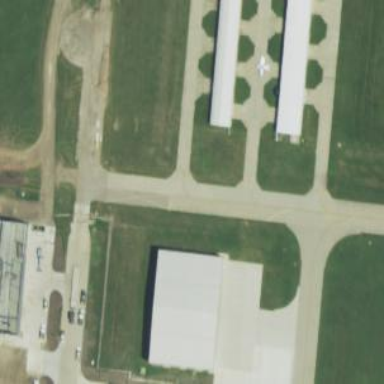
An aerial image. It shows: View of taxiway at the airport.